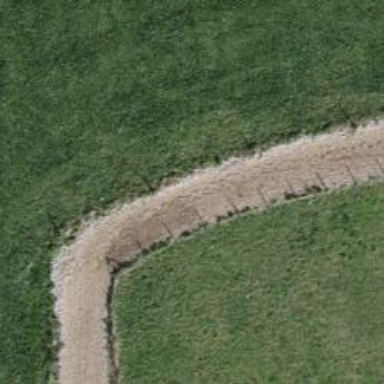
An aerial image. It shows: Footway with woodchips surface. The track has grade2 tracktype.